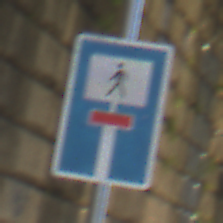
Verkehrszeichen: SackgasseFussgaengerDurchlaessig
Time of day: Midday
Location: Outdoor (Urban)
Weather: Clear
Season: NotSpecified
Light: Natural